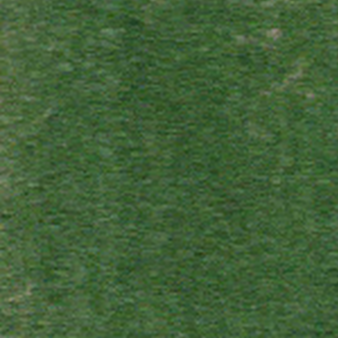
Label: other